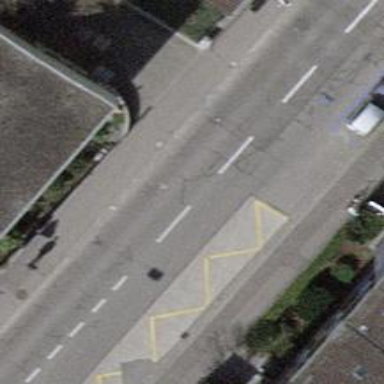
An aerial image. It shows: Secondary road with asphalt surface. There is separate cycle lane and sidewalks on both sides.